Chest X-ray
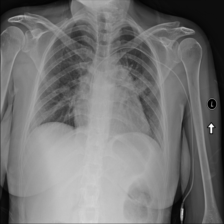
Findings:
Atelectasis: negative
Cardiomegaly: negative
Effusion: negative
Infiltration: positive
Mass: negative
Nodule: negative
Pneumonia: negative
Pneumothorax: negative
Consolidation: negative
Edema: negative
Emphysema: negative
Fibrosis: negative
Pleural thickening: negative
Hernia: negative